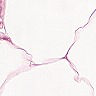
Metastatic tissue present: no